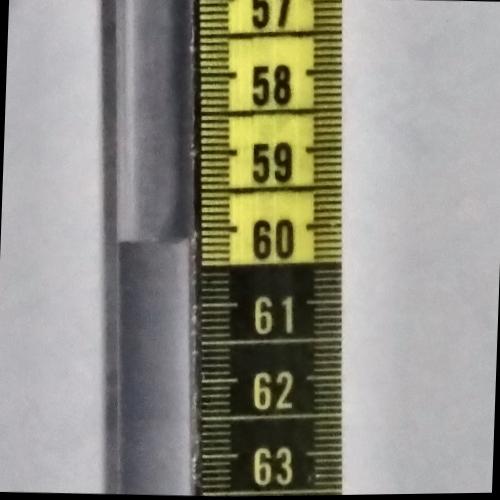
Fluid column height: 60.1 cm